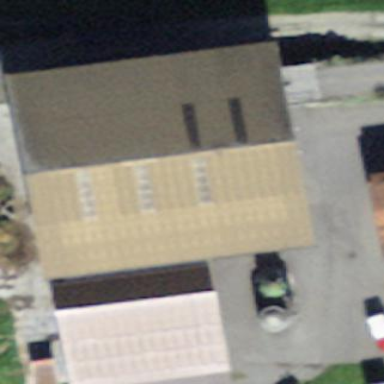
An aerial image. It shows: Barn.